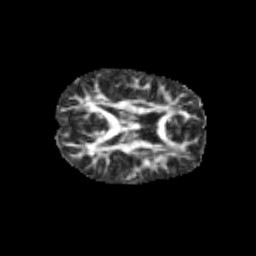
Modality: FA
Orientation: axial
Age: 9
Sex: female
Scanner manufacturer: siemens
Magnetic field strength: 3 T
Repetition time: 3.8 s
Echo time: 0.07 s